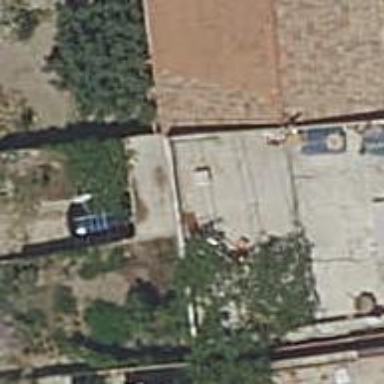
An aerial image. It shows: Detached building.